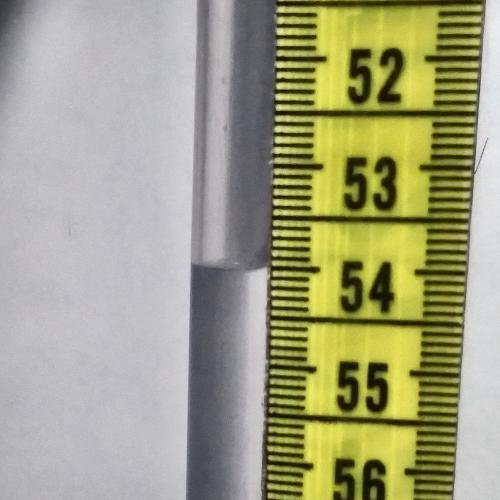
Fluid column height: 54.0 cm